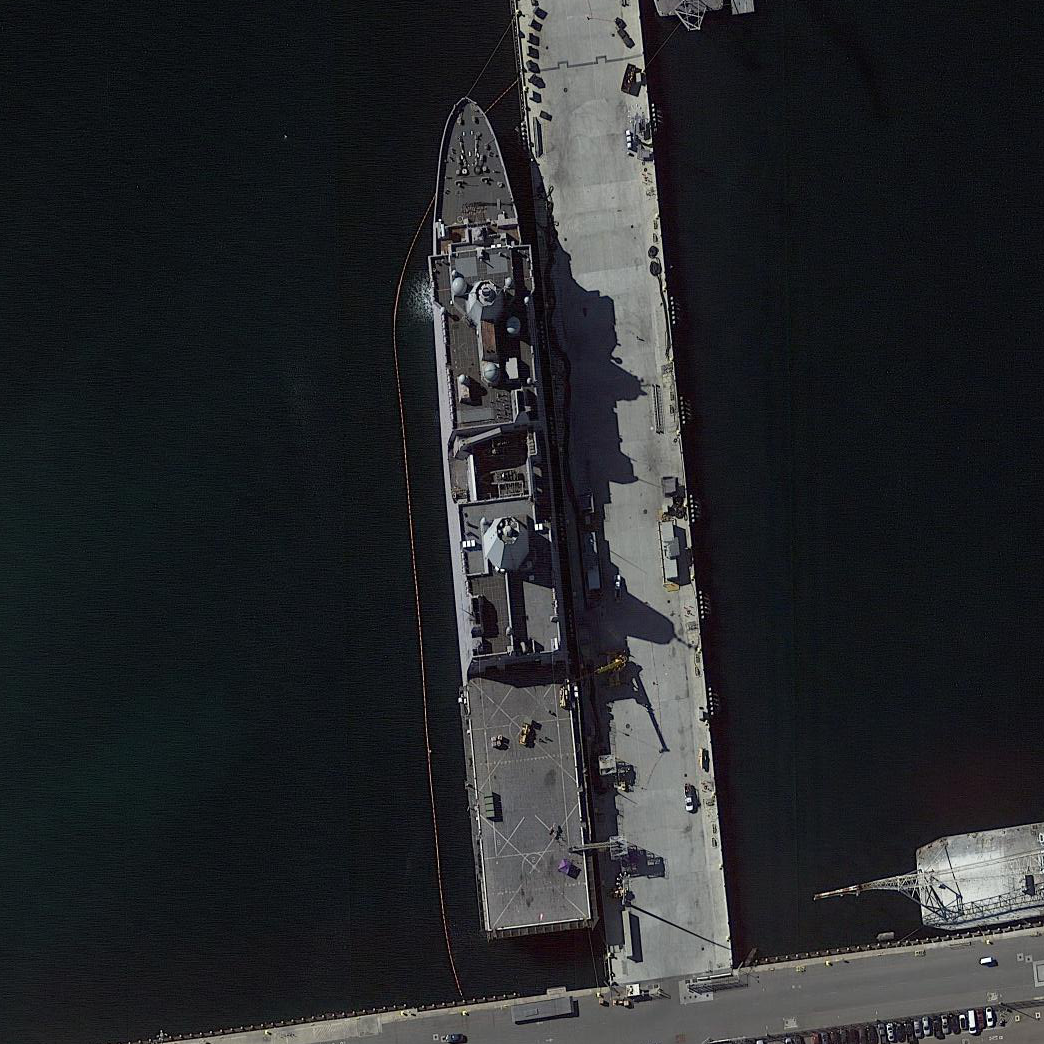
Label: combat